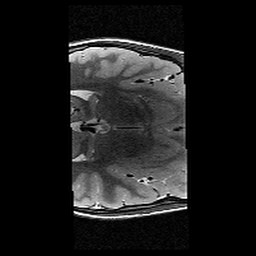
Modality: T2w
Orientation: axial
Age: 9
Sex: female
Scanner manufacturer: siemens
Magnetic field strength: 3 T
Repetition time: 9.23 s
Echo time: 0.067 s